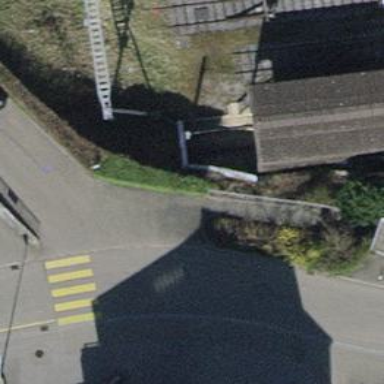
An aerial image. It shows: Railway buffer stop.